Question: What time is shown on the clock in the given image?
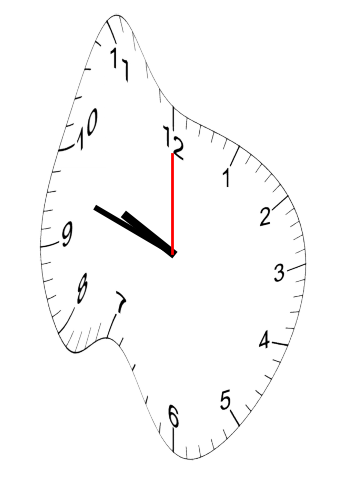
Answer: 09:48:00